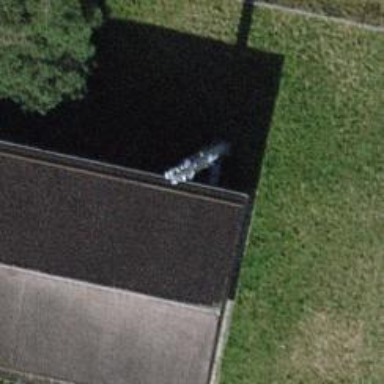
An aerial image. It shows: Mast tower used for communication.